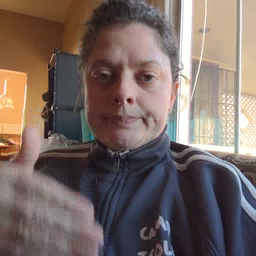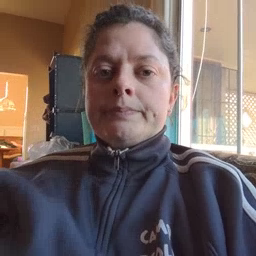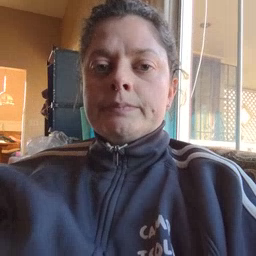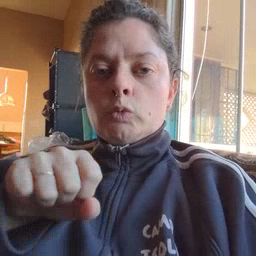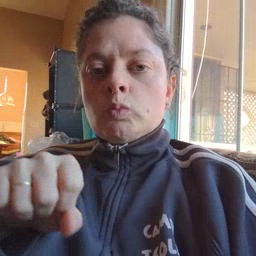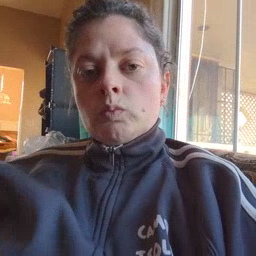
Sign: shoe